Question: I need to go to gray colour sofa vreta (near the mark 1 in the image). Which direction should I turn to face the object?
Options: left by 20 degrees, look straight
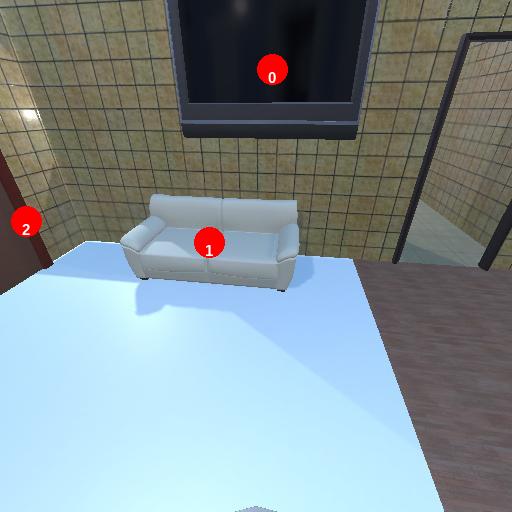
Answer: left by 20 degrees